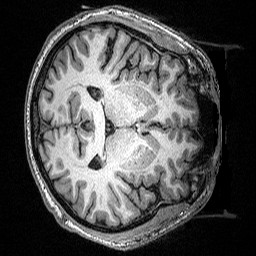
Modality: T1w
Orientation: axial
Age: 48
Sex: male
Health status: healthy
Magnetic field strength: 3 T
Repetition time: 2.53 s
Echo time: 0.00331 s